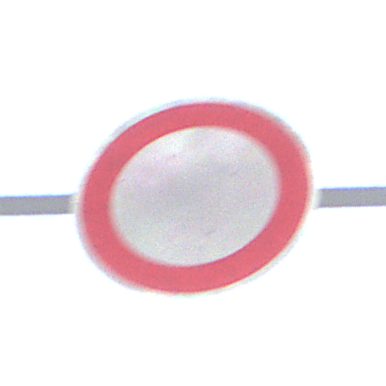
Verkehrszeichen: VerbotFahrzeugeAllerArt
Umgebung: Outdoor, Nature
Tageszeit: SunriseSunset
Wetter: Clear
Licht: Natural
Jahreszeit: NotSpecified
Kontrast: HighContrast